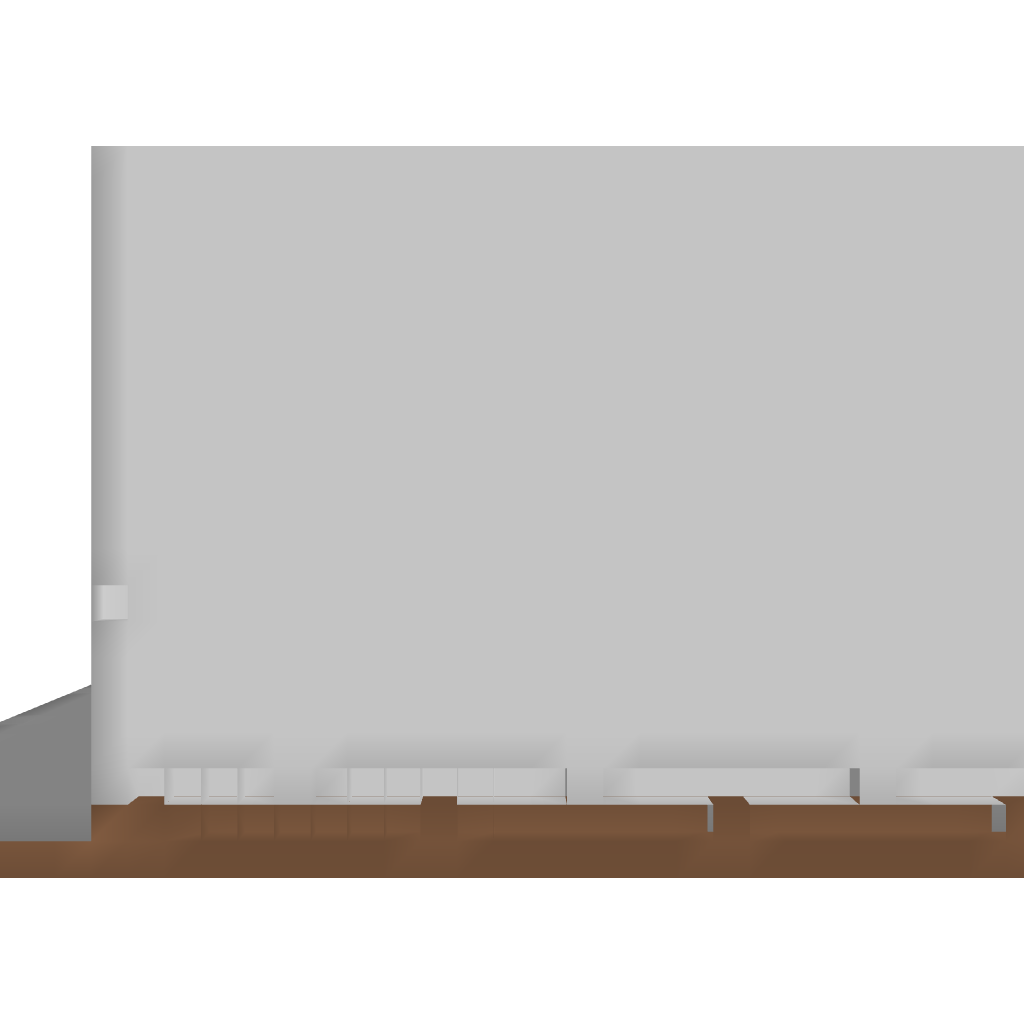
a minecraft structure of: IG's Building Contest